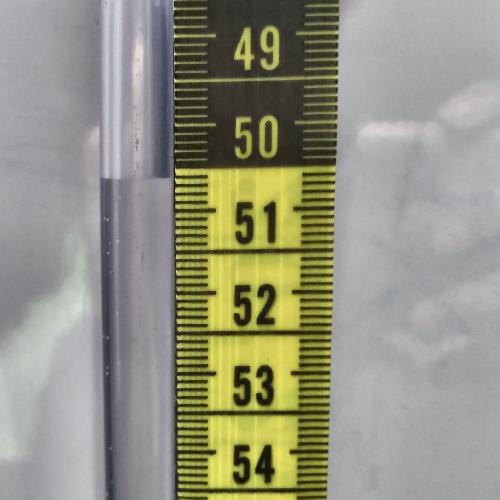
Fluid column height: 50.6 cm